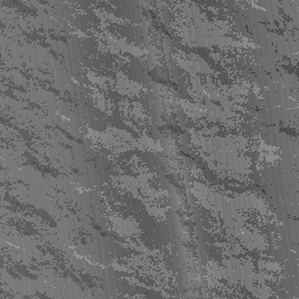
Label: frost